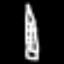
Label: pencil